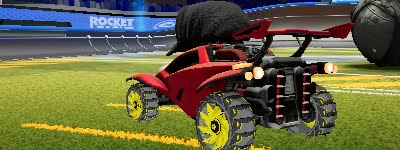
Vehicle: octane